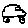
Label: car